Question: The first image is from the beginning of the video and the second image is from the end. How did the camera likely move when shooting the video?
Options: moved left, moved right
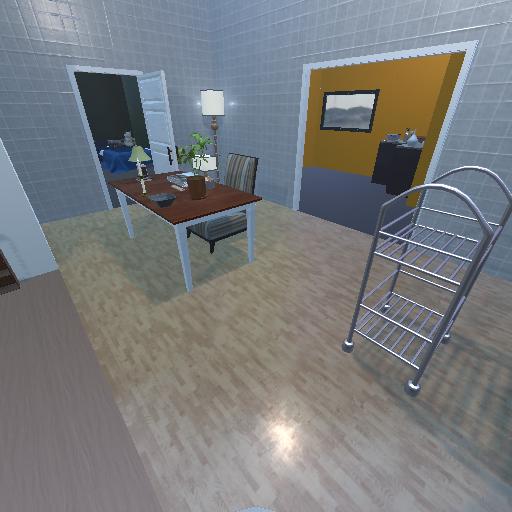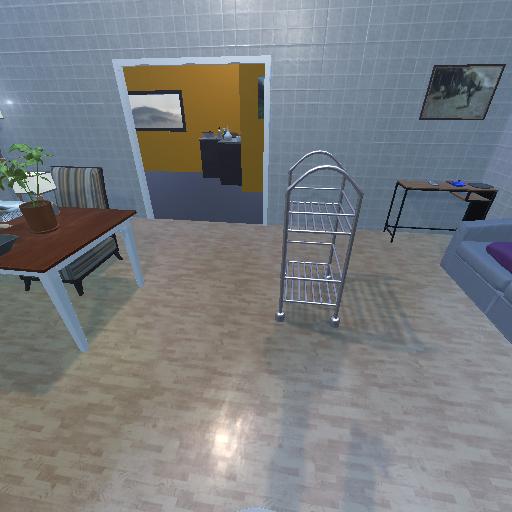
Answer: moved left